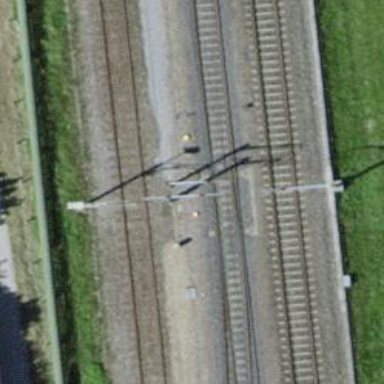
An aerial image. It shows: Railway with electrified contact lines.